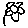
Label: flower